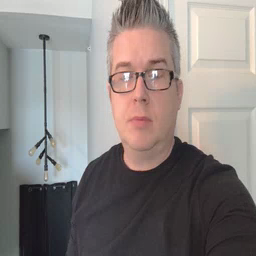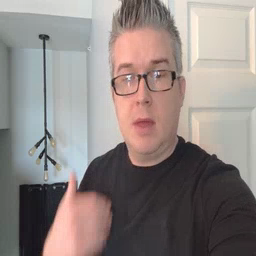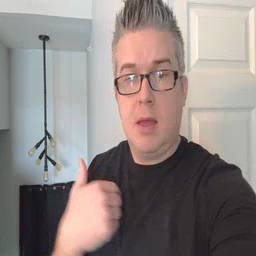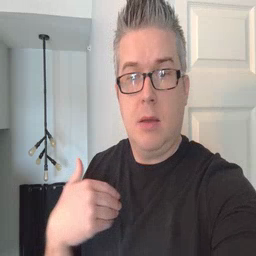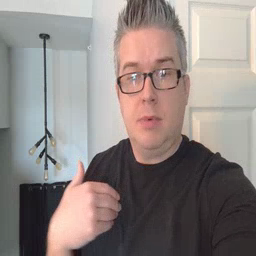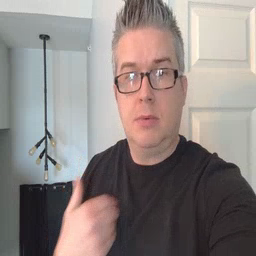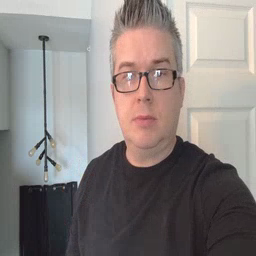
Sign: animal